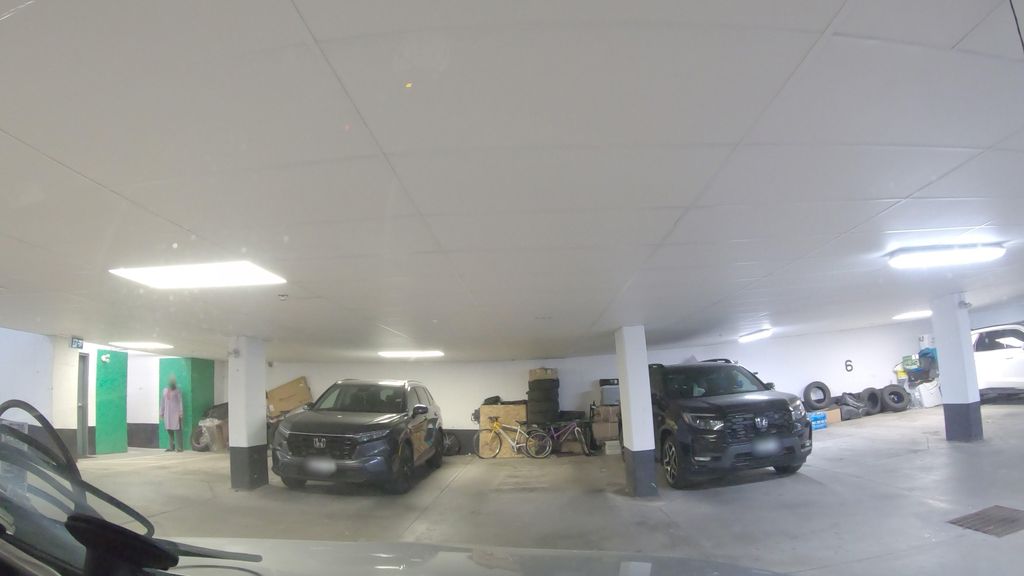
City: toronto